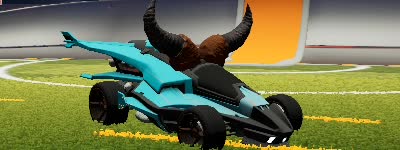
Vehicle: aftershock